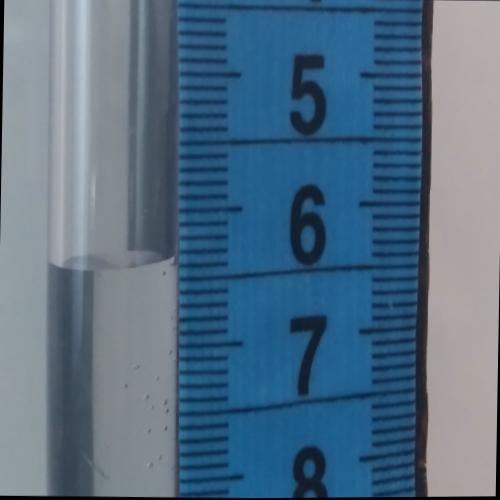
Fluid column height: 6.4 cm